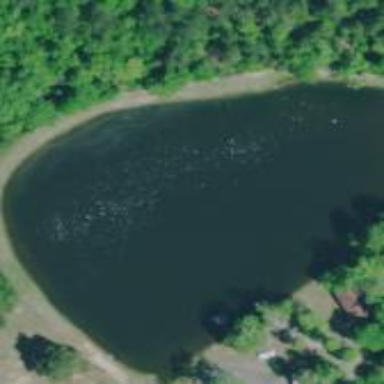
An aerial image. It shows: Lake with natural water.